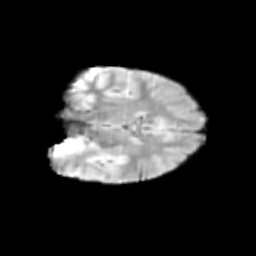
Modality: T2w
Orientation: coronal
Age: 11
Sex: female
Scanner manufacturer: siemens
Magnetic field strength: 3 T
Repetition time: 3.8 s
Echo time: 0.07 s